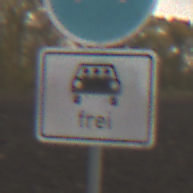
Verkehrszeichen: MehrfachbesetzePersonenkraftwagenFrei
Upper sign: Busssonderstreifen
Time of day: MorningAfternoon
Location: Outdoor (Nature)
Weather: Overcast
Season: NotSpecified
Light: Natural